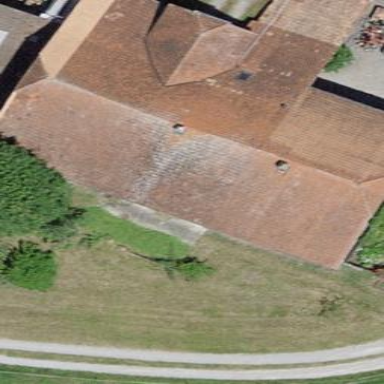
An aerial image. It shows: Farm building.